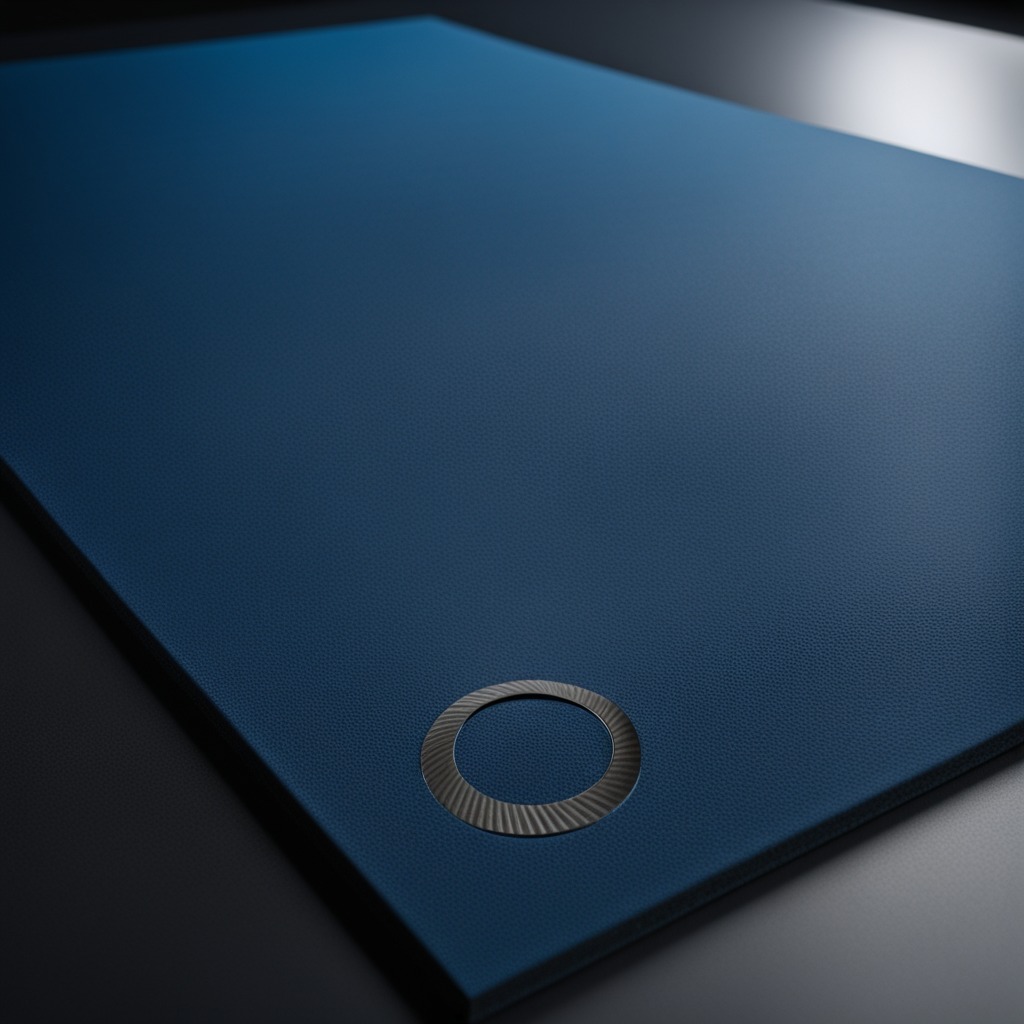
A flat metal washer lying on the clean granite tabletop covered with a blue rubber mat inside a workshop at night dim ambient light soft shadows worn but beneath the mat